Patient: sex F, age 83
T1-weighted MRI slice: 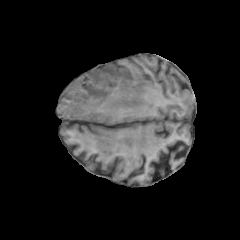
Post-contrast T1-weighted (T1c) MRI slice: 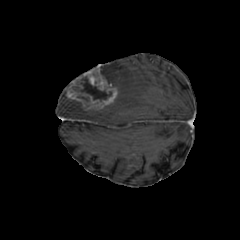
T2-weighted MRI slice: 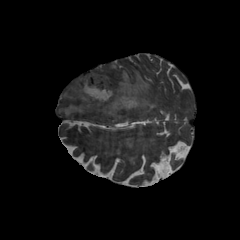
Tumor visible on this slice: yes
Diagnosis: Glioblastoma, IDH-wildtype
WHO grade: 4